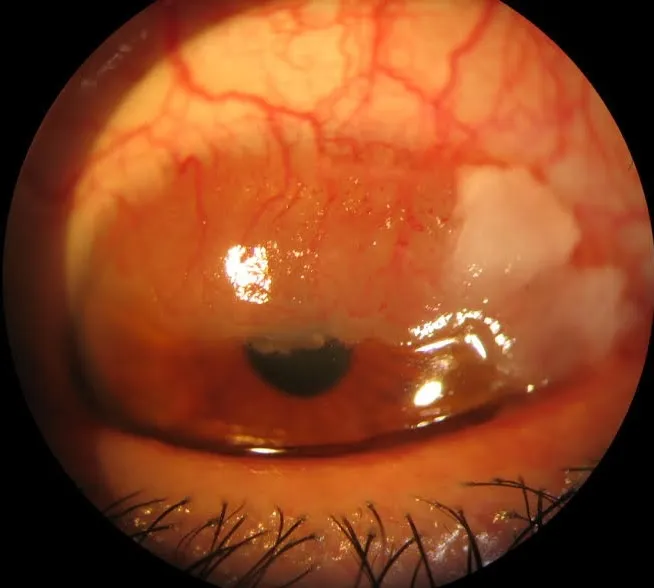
Prior to treatment with topical INFa-2b. The lesion affects approximately 180o of the superior conjunctiva and cornea, and it partially invades the pupil.
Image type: ophthalmic_imaging (fundus_photograph)